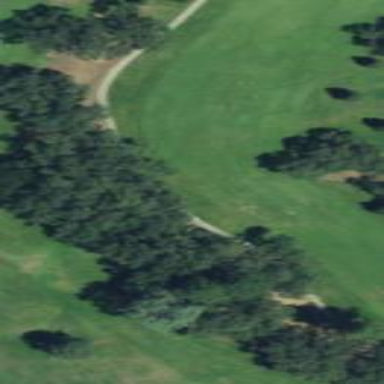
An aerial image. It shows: Rough grassy area used for golf.